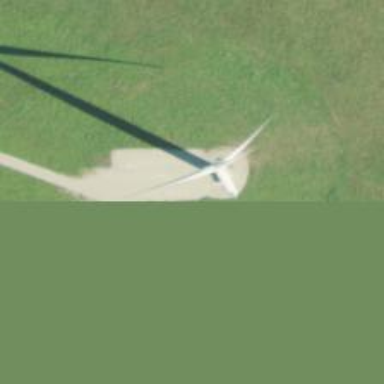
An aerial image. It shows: Wind turbine generator powered by wind.